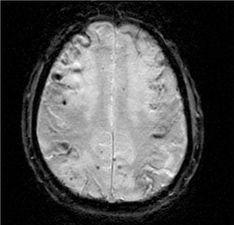
Label: notumor